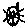
Label: cat